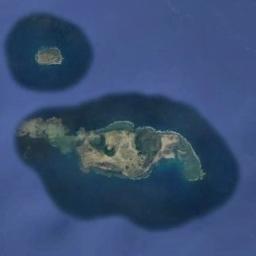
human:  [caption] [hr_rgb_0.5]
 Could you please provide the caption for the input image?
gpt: The land on the island is rough .

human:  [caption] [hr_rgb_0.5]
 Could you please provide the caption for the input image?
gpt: An island resembling a circle is covered with plants, And the ocean around it is light blue .

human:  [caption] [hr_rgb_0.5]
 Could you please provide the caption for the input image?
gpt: A big island and a small island are surrounded by light blue waters .

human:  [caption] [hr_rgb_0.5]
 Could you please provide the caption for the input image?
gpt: There are large and small irregular shaped islands on the blue sea, And the islands have green and yellow-brown intersecting colors .

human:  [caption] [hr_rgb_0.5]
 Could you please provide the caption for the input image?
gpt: There are two islands with some bare land on a blue sea .